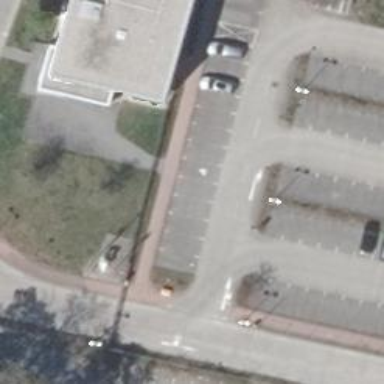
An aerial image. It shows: Parking aisle designated as service road.